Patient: sex M, age 71
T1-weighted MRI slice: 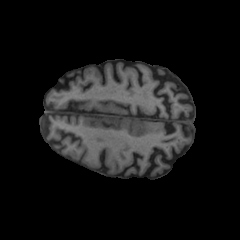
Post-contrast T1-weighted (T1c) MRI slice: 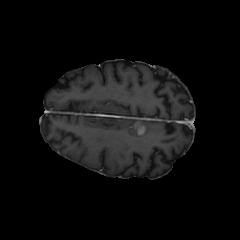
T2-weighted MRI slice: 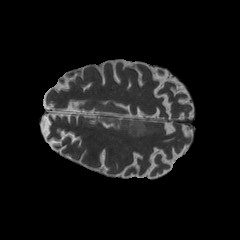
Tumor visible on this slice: yes
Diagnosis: Glioblastoma, IDH-wildtype
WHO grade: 4